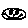
Label: smiley face